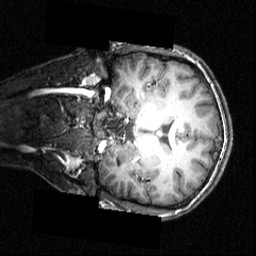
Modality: T1w
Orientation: coronal
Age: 18
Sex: female
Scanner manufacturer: siemens
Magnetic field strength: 3.951 T
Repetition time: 1.5 s
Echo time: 0.00335 s